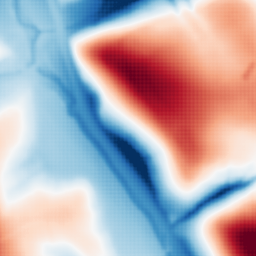
Category: multiscale
Decomposition family: dog
Decomposition parameters: sigma_low: 2
sigma_high: 50
Upsampling method: sinc_blackman
Upsampling parameters: scale: 4
kernel_size: 8
Upsampling scale: 4